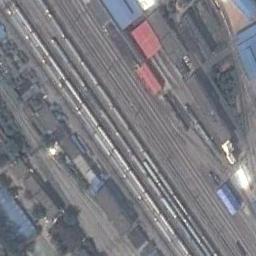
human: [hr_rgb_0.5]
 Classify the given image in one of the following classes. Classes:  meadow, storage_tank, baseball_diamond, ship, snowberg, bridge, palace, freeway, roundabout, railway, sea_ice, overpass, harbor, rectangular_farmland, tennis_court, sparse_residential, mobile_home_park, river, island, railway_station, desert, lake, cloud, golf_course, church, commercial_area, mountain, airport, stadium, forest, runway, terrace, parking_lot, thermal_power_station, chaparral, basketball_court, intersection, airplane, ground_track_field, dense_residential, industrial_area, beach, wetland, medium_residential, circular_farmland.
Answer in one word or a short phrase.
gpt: railway